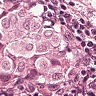
Metastatic tissue present: yes